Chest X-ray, PA view. Patient: 35 years old, sex M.
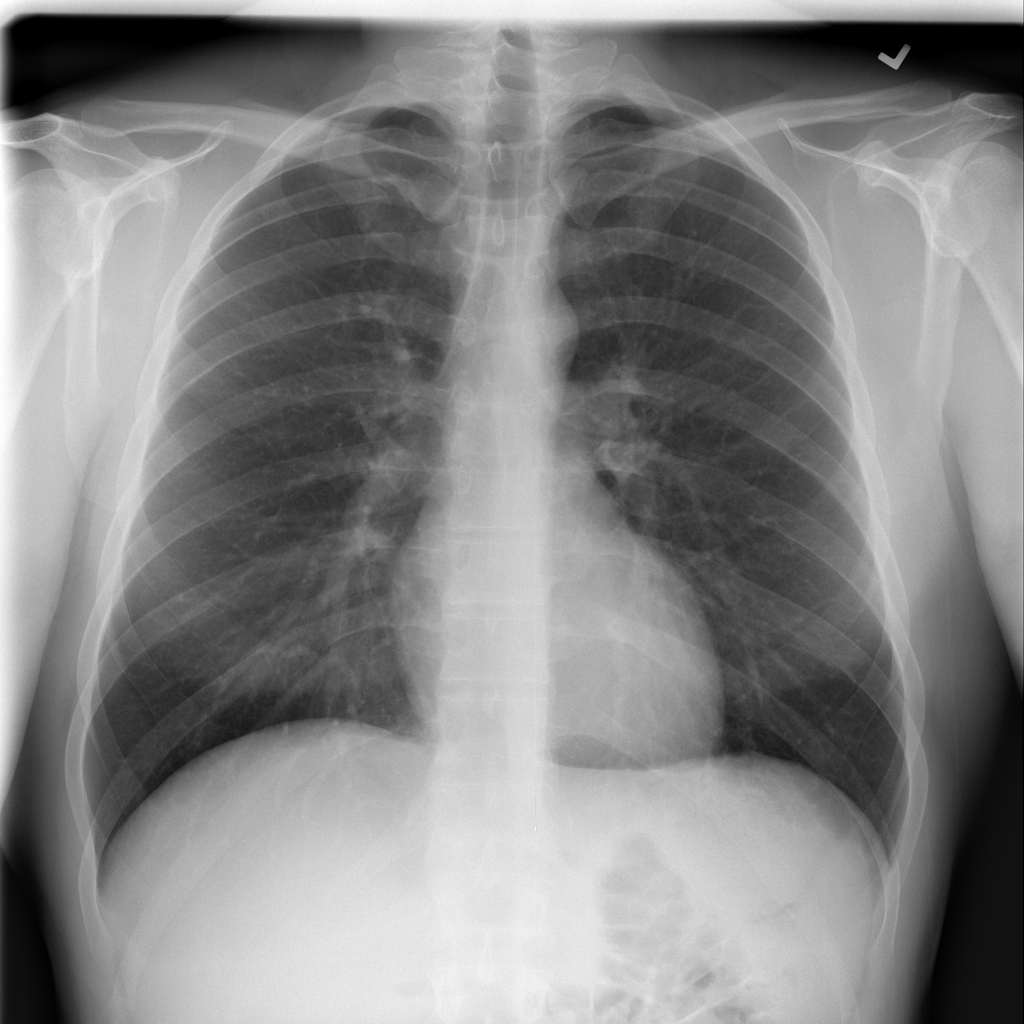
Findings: No Finding